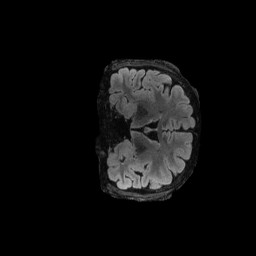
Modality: FLAIR
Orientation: coronal
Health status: ill
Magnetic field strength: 3 T